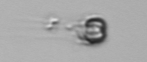
Label: Apedinella